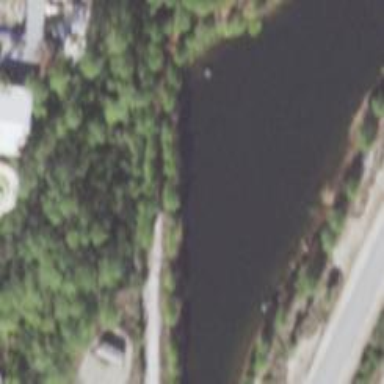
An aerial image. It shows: Peaceful pond surrounded by nature.